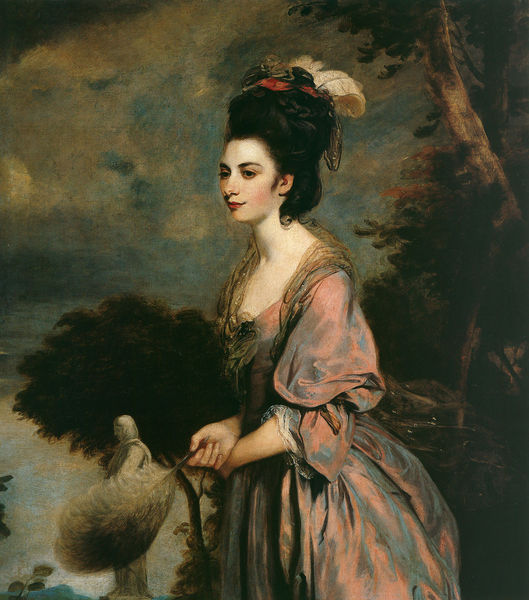
Titel: Mrs Richard Crofts
Künstler: Sir Joshua Reynolds
Institution: Tennessee, Memphis, Dixon Art Gallery
Schlagwörter: baum, gemälde, landschaft, ausschnitt, frau, frisur, hut, kleid, mund, dame, tuch, fächer, jung, barock, blass, federn, gesicht, spitze, porträt, halbfigur, reich, seide, garten, skulptur, adelige, edel, fecher, portait, hutschmuck, freien, changierend, roter mund, straußenfedern